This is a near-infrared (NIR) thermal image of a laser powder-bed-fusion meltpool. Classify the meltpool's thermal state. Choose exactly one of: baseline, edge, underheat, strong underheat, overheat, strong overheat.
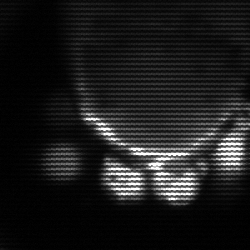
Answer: edge